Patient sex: M
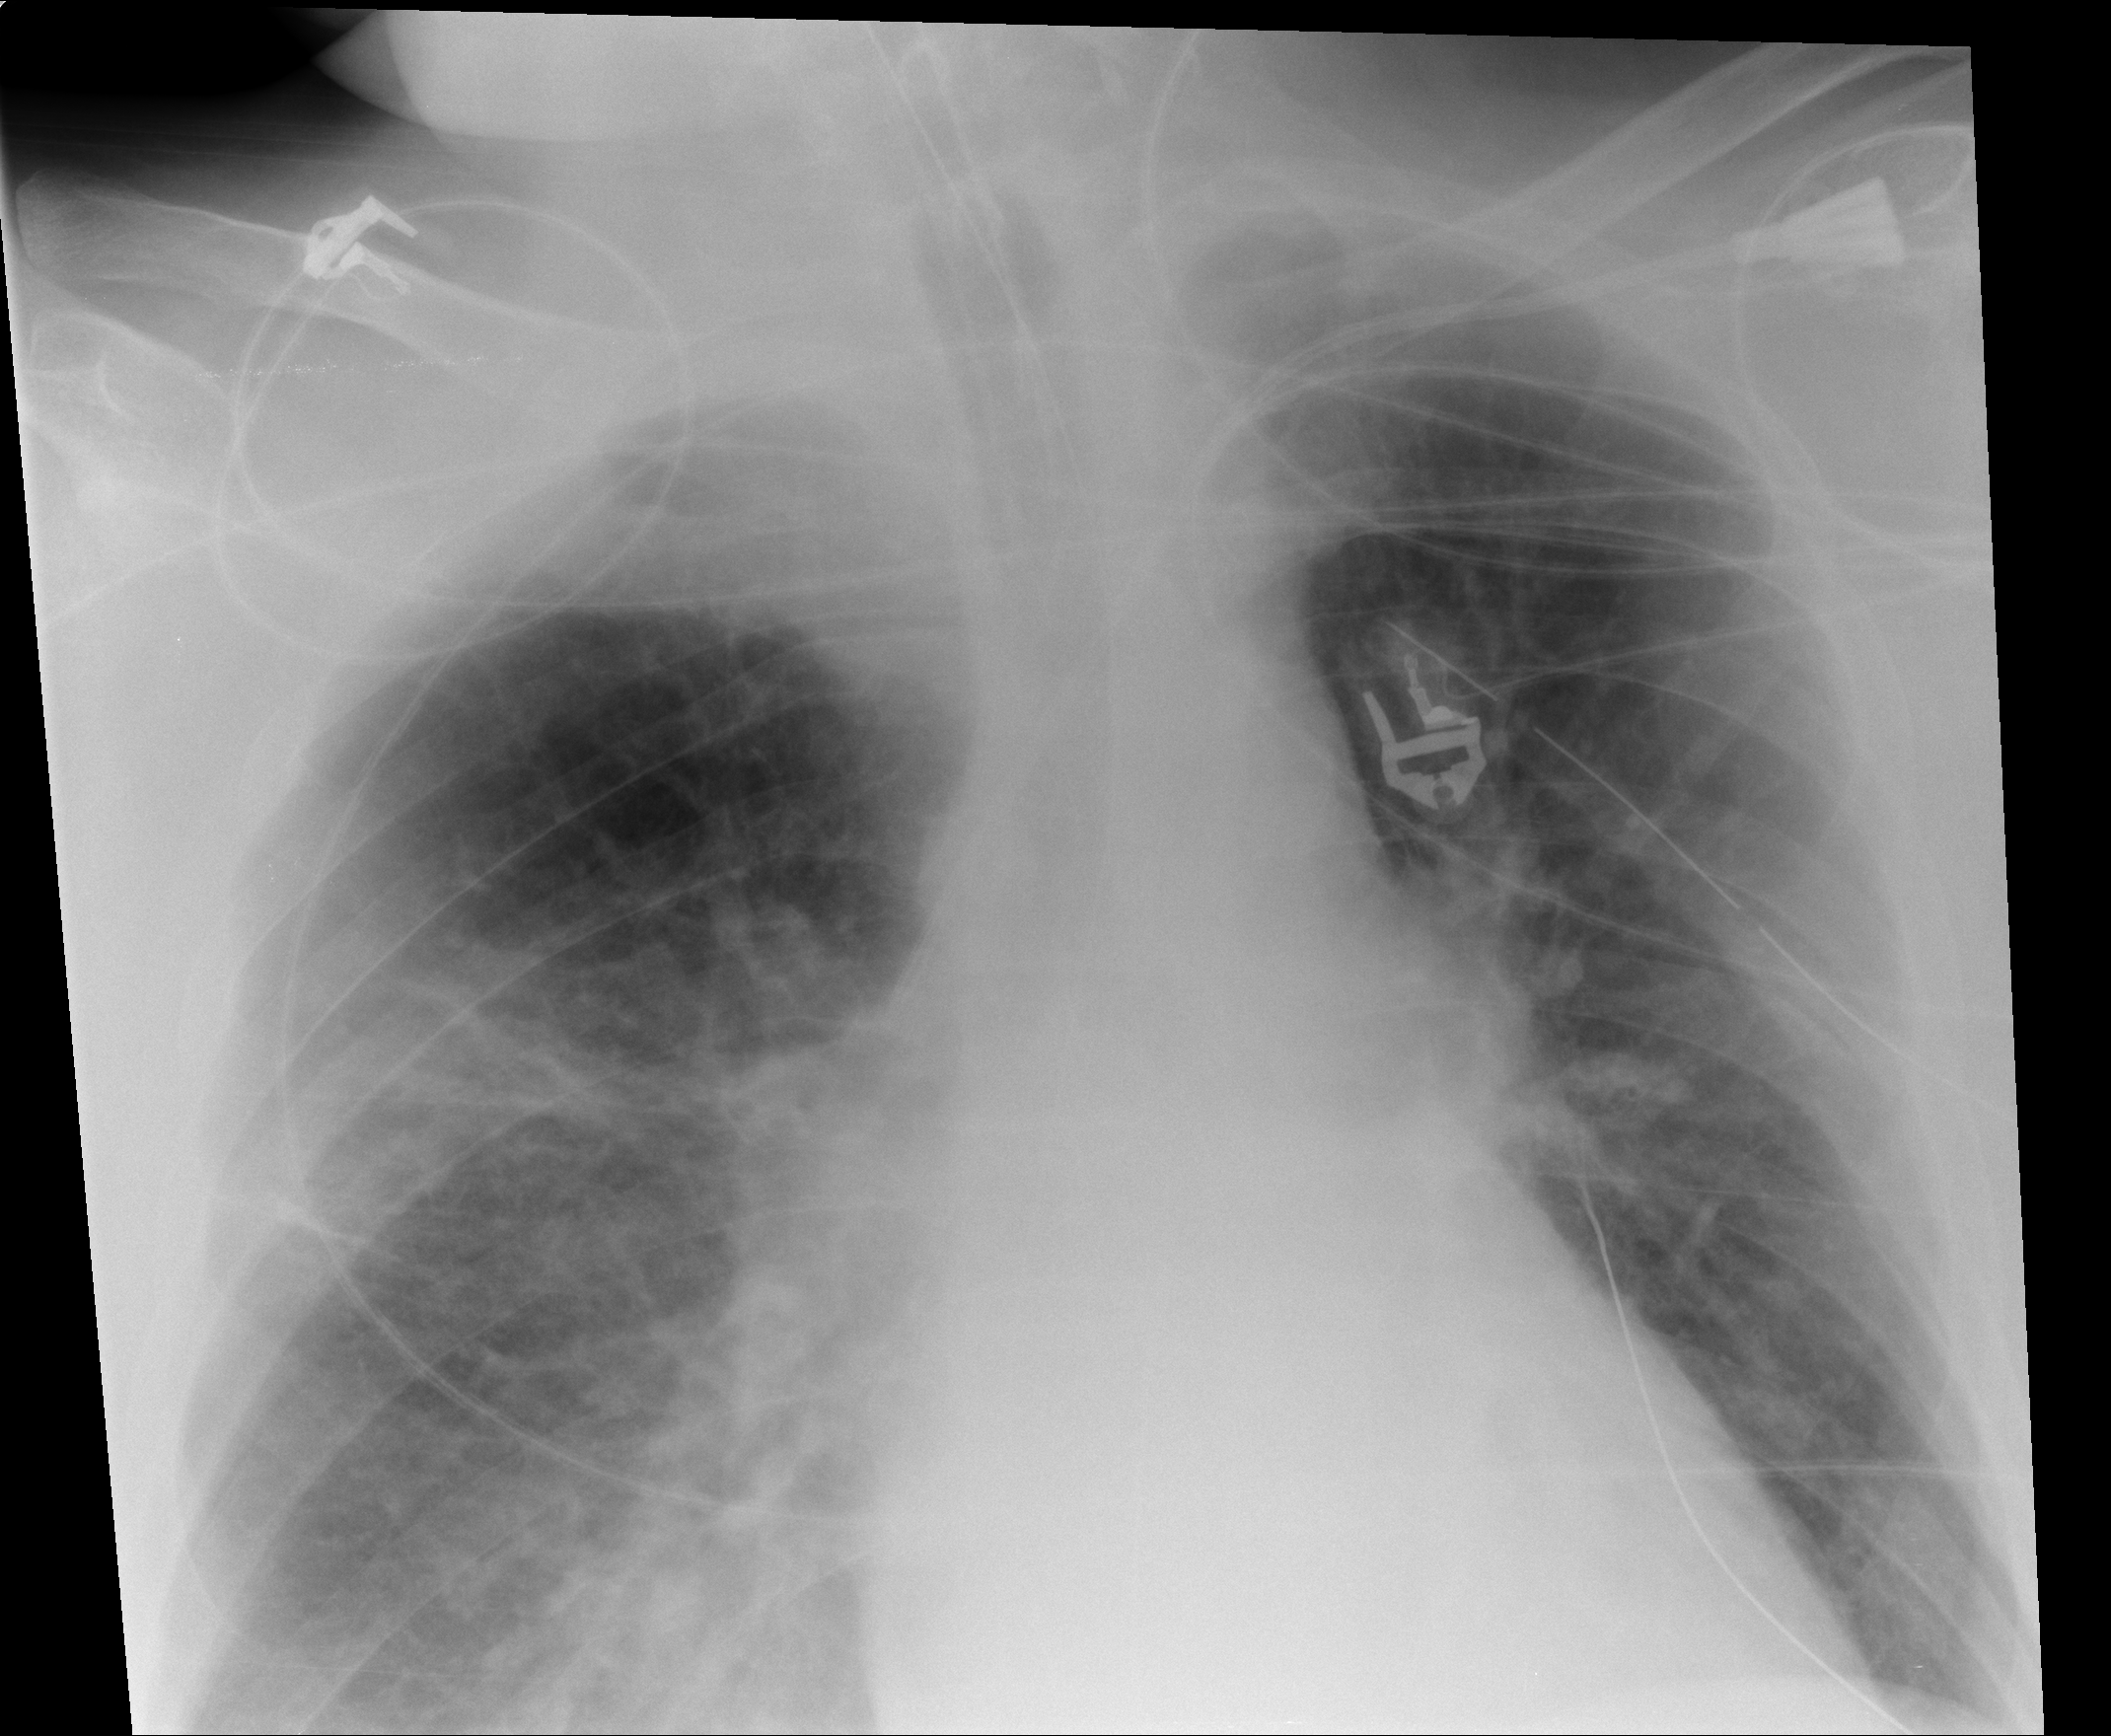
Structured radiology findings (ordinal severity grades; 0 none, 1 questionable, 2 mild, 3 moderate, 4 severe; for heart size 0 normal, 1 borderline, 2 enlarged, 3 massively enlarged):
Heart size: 0
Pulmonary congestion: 0
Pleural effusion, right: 0
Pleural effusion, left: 0
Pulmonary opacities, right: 2
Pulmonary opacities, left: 0
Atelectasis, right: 2
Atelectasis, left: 2